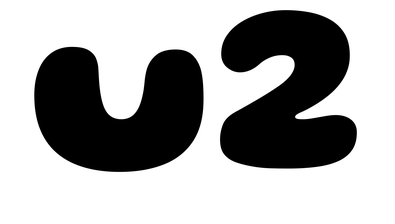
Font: Gluten_ExtraBold